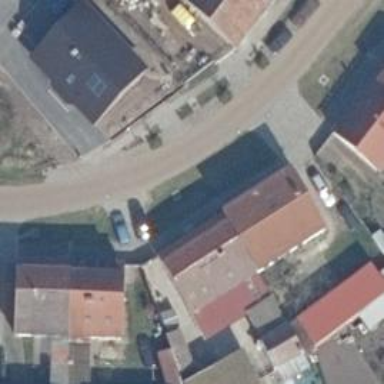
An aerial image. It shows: Footway.